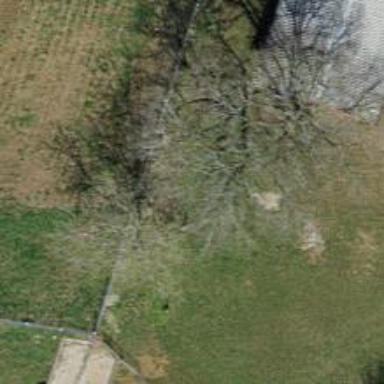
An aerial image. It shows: Tree with mixed leaves.